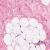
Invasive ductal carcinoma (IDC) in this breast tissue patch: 0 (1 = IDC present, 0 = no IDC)